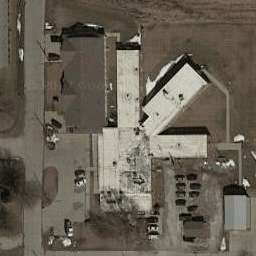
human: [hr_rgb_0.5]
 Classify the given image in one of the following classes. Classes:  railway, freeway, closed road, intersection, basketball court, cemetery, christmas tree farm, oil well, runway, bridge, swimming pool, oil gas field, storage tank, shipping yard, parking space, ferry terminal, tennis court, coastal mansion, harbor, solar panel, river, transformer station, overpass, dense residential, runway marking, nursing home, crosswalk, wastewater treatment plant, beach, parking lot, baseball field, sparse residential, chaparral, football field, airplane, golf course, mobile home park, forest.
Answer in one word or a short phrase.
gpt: nursing home